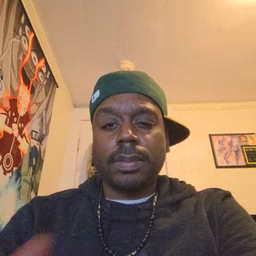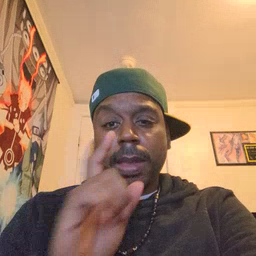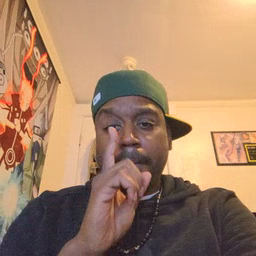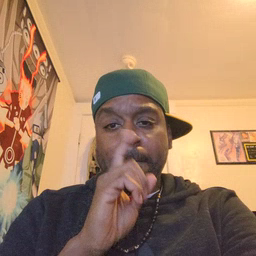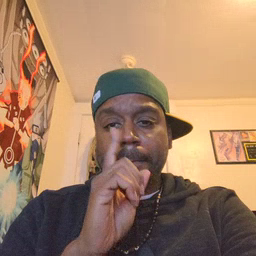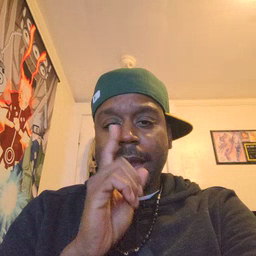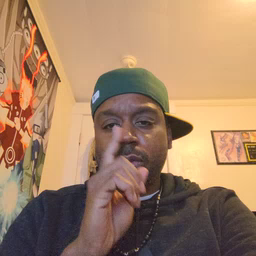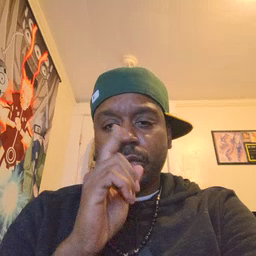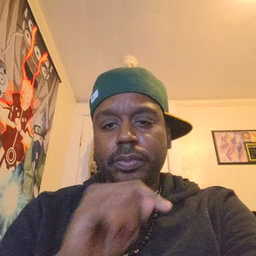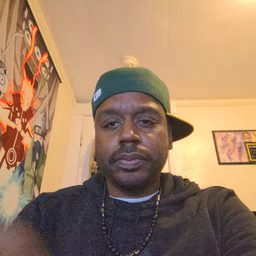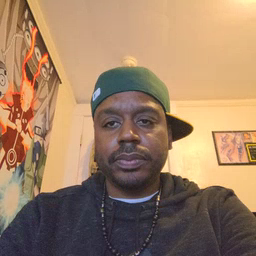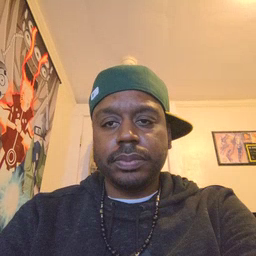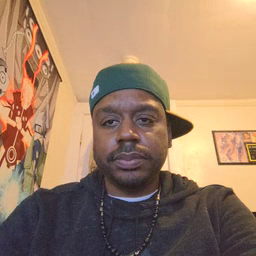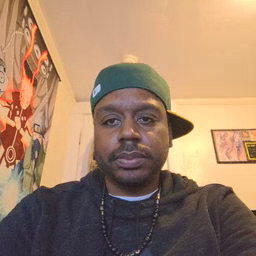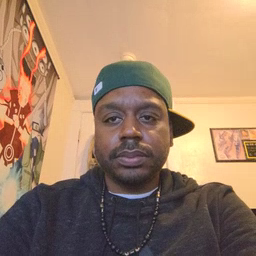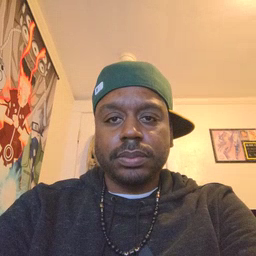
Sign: mouse